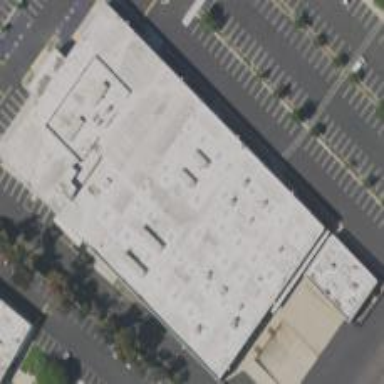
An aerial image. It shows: Commercial building.